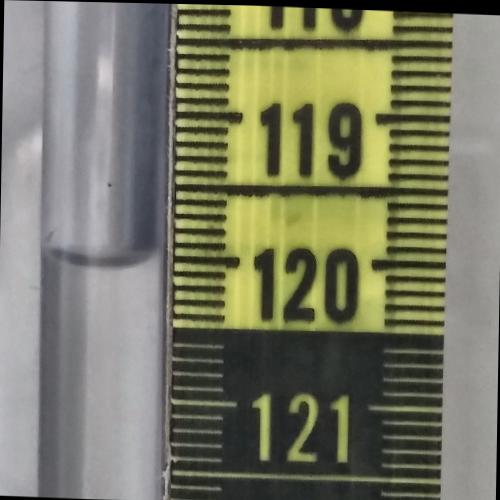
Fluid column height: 120.0 cm